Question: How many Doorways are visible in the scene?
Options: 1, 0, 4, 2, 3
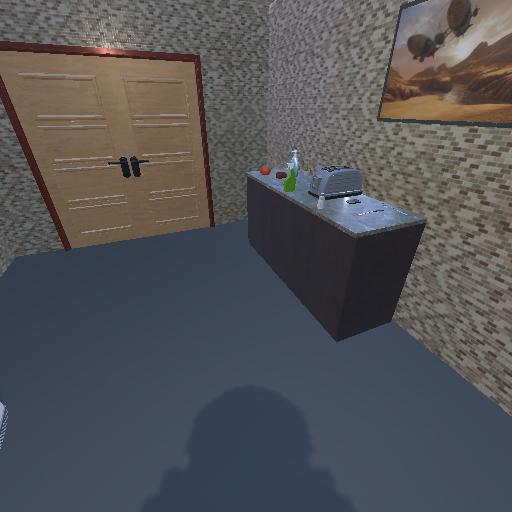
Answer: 1